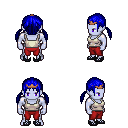
a pixel art fantasy rpg character, male body template, dark elf, purple skin, white pirate shirt, red pants, blue twin-tailed hairstyle, bronze tiara, ghillies, four views (front, back, left, right), 2x2 character sprite sheet, small pixel art, hard edges, no anti-aliasing